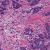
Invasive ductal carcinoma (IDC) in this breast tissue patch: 1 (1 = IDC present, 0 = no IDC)